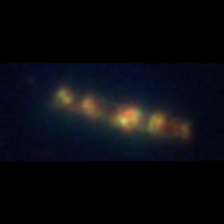
Taxon: Chaetoceros
Group: Diatoms